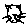
Label: cat